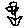
Label: flower